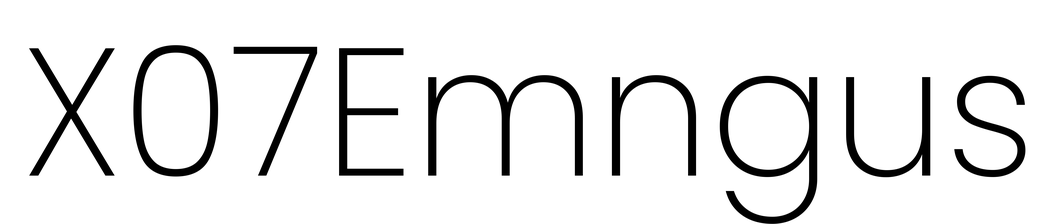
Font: Poppins-ExtraLight